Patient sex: F
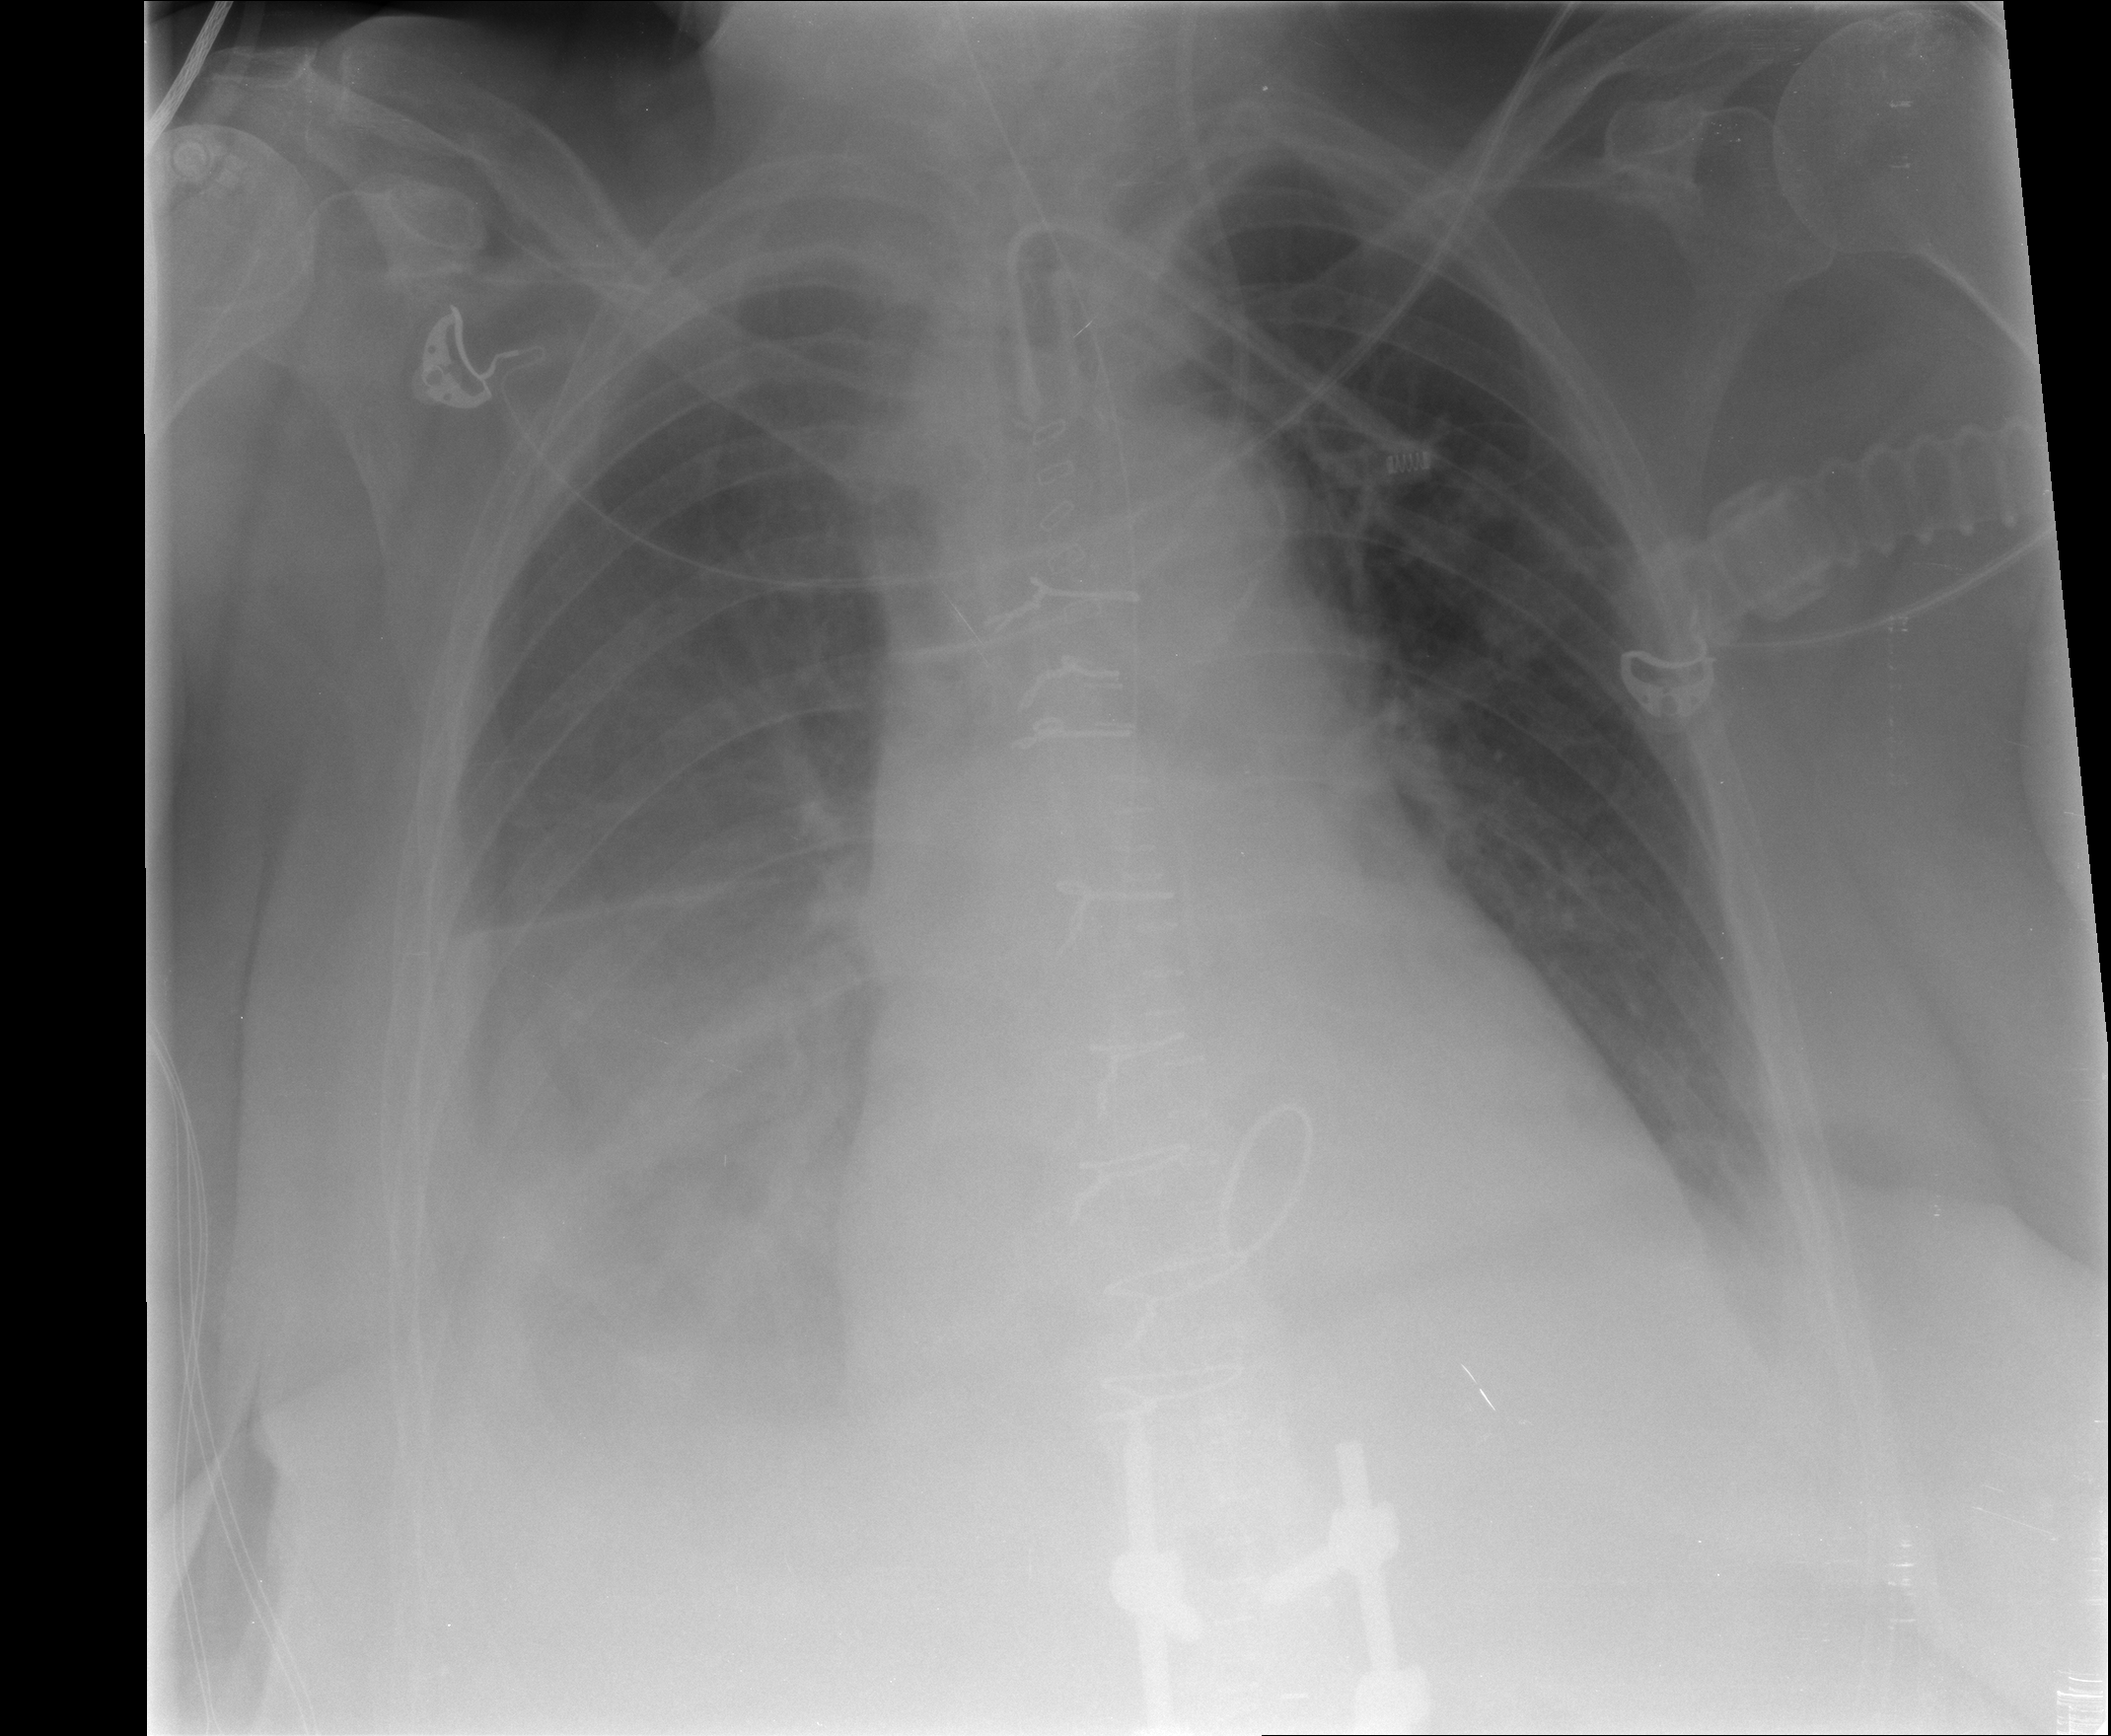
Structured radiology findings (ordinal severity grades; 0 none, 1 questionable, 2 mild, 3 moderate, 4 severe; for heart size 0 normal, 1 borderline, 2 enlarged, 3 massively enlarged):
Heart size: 0
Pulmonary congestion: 0
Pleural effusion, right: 2
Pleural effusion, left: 0
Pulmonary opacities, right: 0
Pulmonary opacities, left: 0
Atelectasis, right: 2
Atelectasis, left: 0